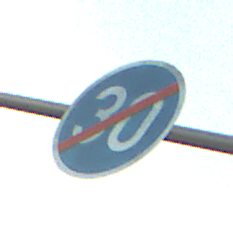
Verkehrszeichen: EndeMindestgeschwindigkeit
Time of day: SunriseSunset
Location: Outdoor (Nature)
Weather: PartlyCloudy
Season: NotSpecified
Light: Natural